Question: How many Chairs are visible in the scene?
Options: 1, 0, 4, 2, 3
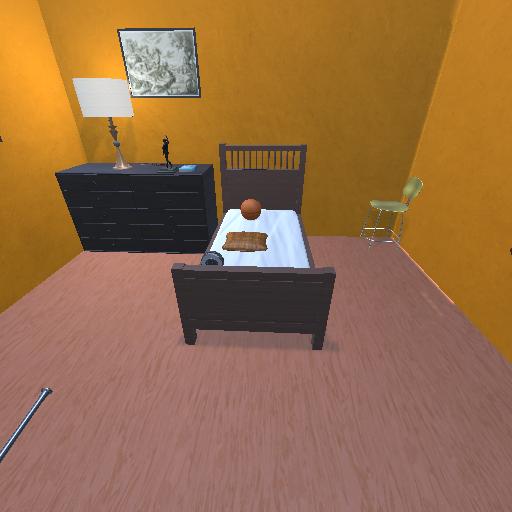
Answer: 1